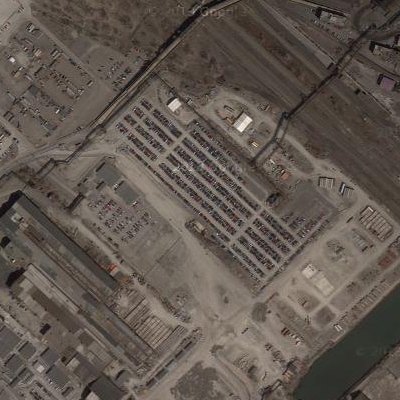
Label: Parking